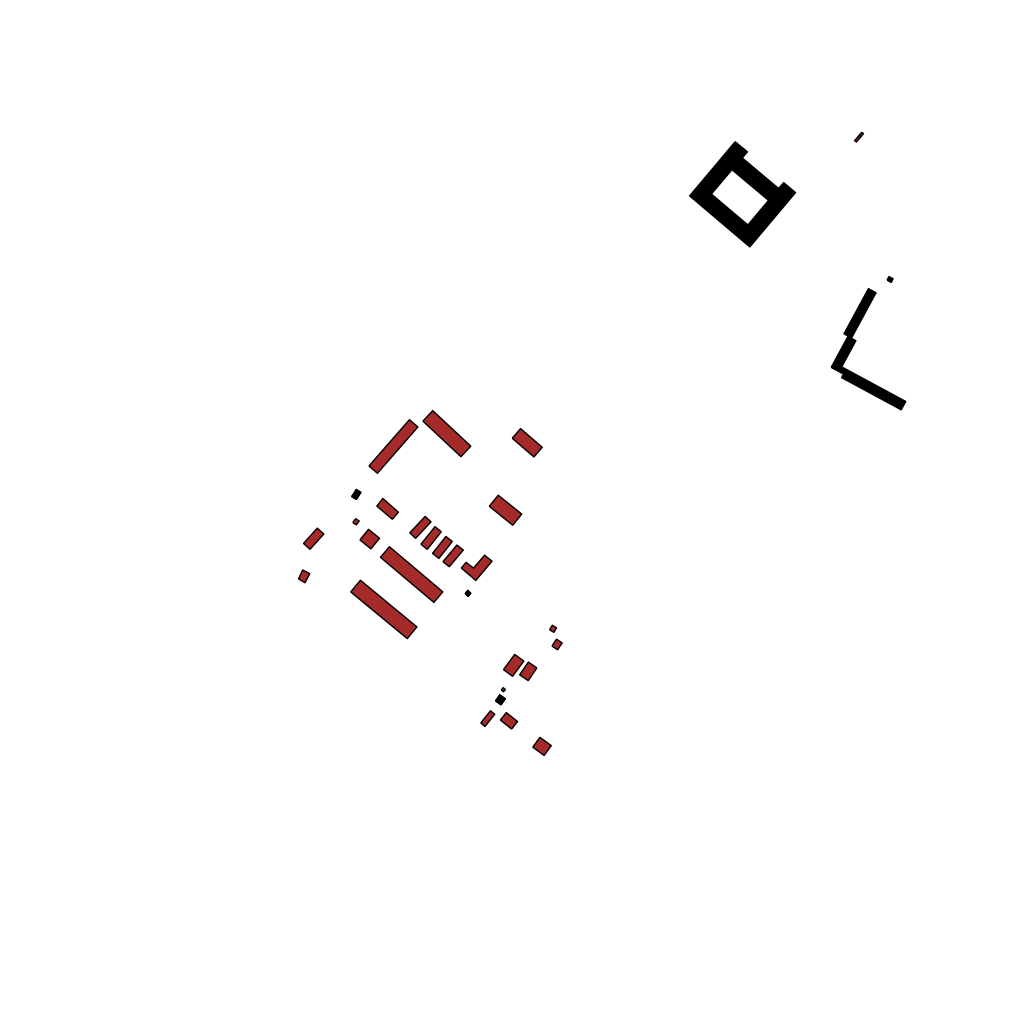
Tags: overhead vector_map, recreation, residential, special, soviet, high_rise, individual_rise, density_3, Building, Facility, 1.0 km²